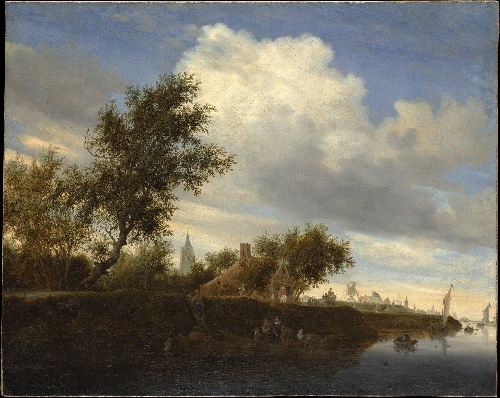
Title: Ferry near Gorinchem
Artist: Salomon van Ruysdael
Artist bio: Dutch, Naarden, born ca. 1600–1603, died 1670 Haarlem
Date: 1646
Object type: Painting
Classification: Paintings
Medium: Oil on canvas
Dimensions: 41 7/8 x 52 1/2 in. (106.4 x 133.4 cm)
Department: European Paintings
Credit line: Bequest of Maria DeWitt Jesup, from the collection of her husband, Morris K. Jesup, 1914
Accession year: 1915
Repository: Metropolitan Museum of Art, New York, NY
Tags: Windmills|Rivers|Boats|Human Figures